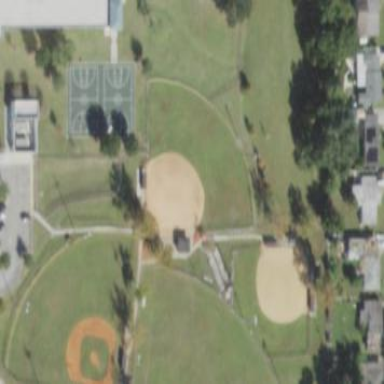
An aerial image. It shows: Baseball pitch for leisure and sports activities.